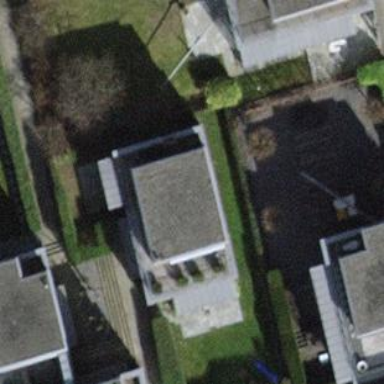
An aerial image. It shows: The building has flat roof oriented across.